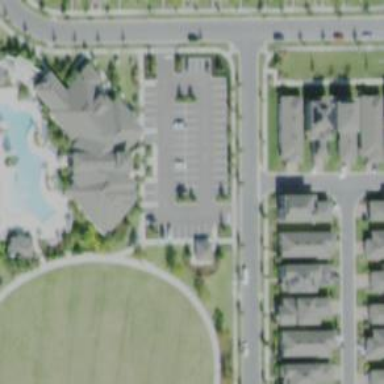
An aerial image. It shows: Footway leading to community center or club house.